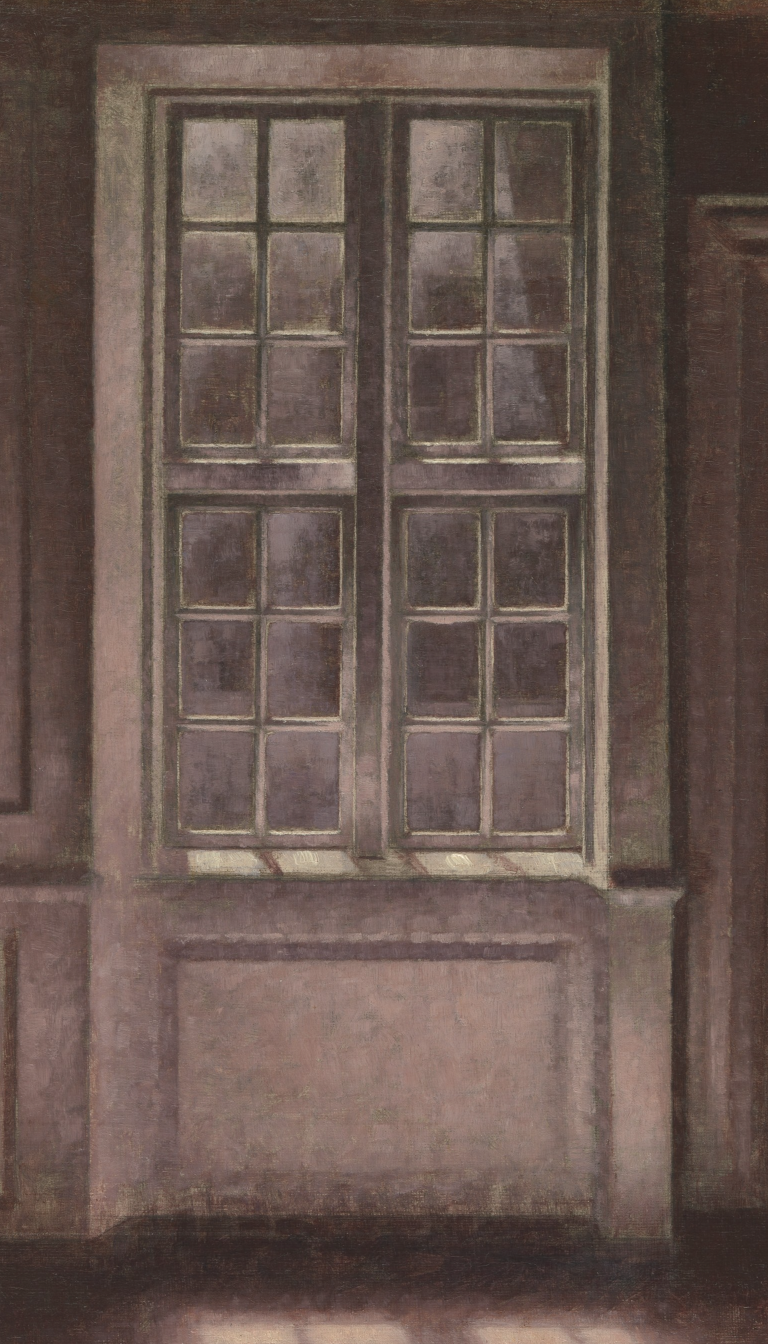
interior painting, wide, backlight from window, multi-paned window, muted atmospheric background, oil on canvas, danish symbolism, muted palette